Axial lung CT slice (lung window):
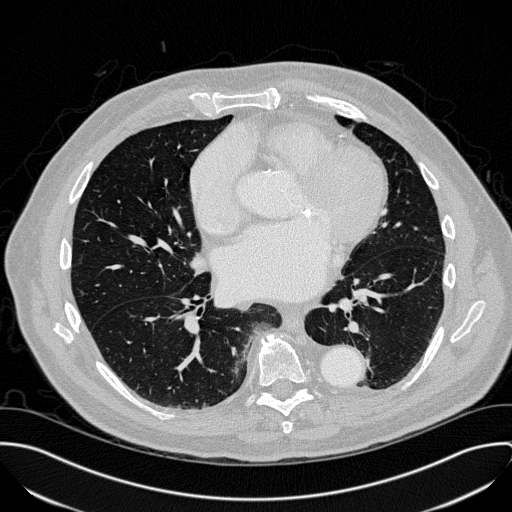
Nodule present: no